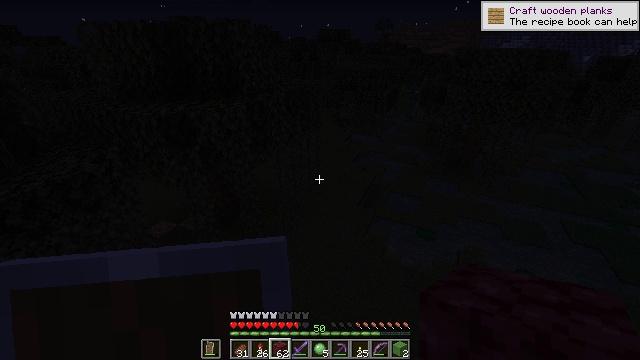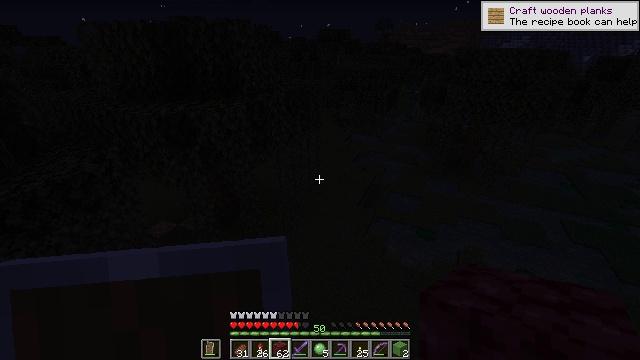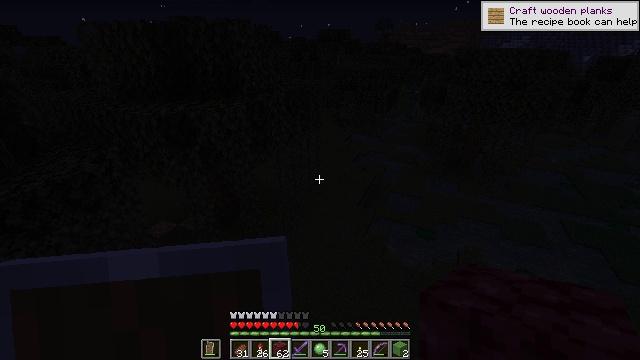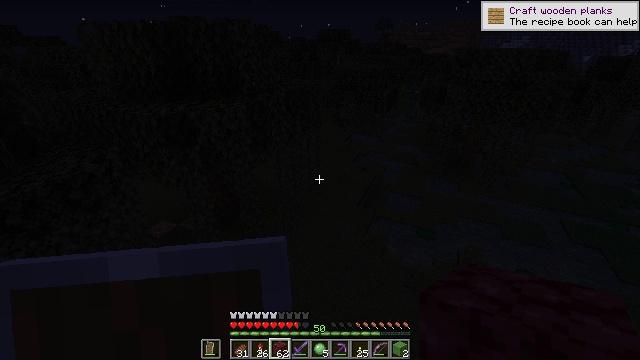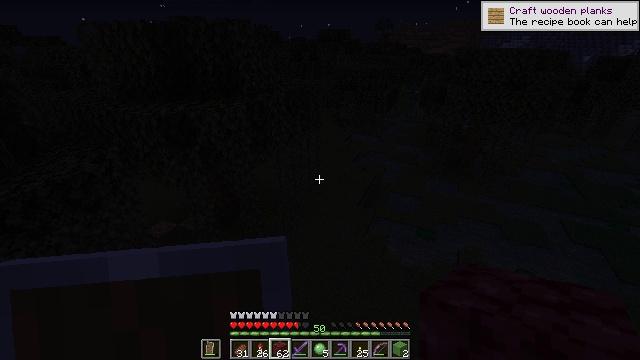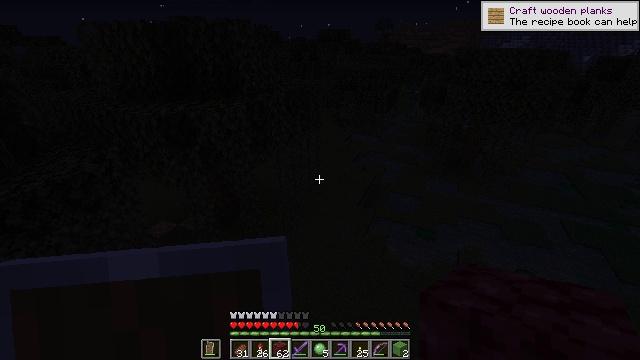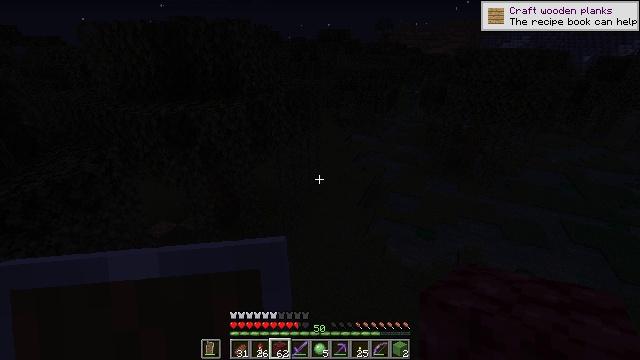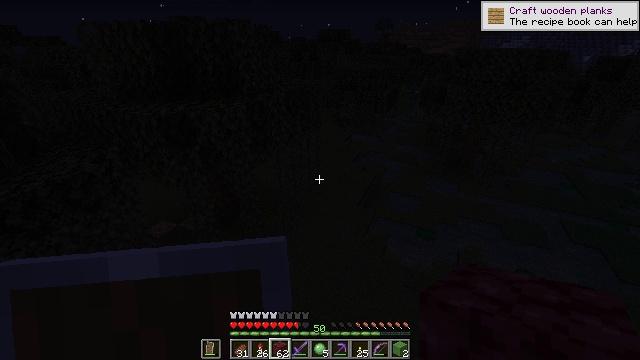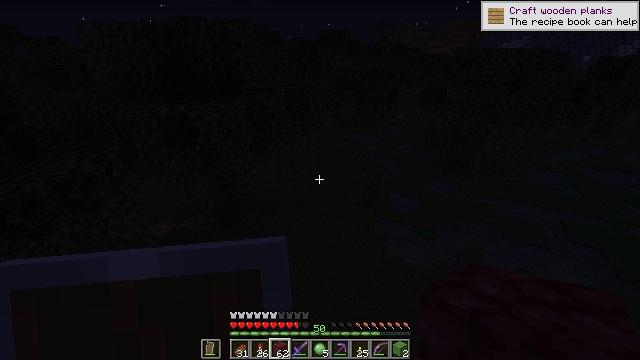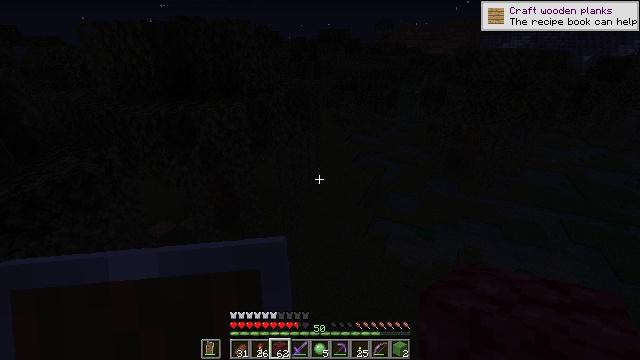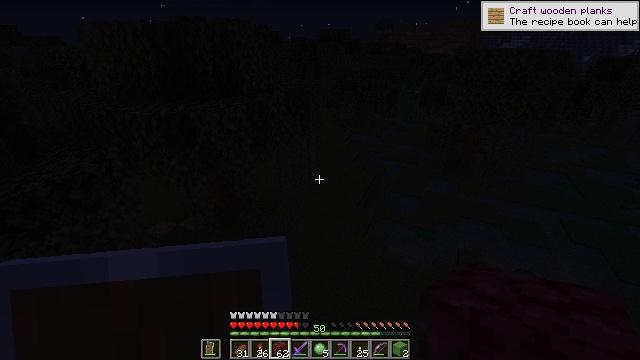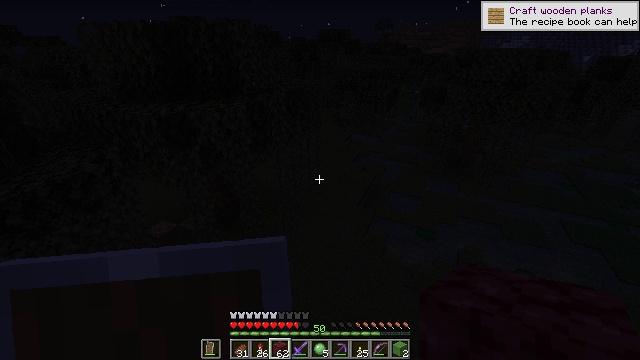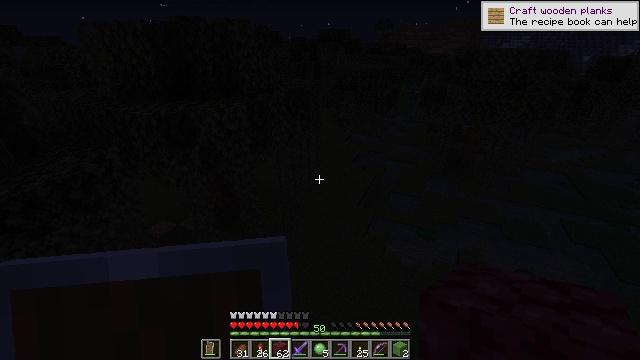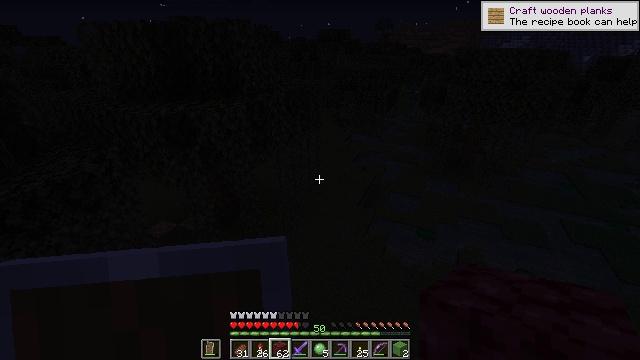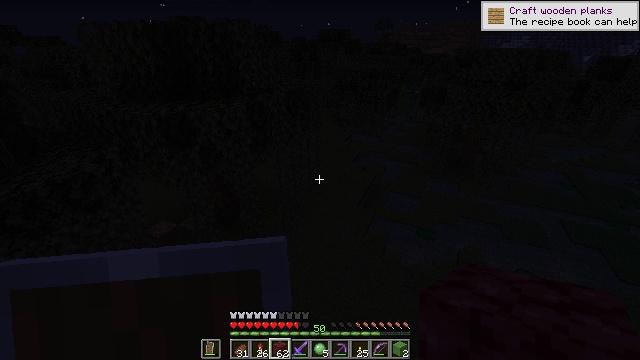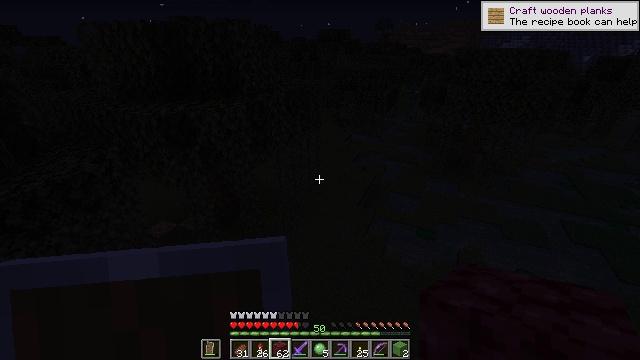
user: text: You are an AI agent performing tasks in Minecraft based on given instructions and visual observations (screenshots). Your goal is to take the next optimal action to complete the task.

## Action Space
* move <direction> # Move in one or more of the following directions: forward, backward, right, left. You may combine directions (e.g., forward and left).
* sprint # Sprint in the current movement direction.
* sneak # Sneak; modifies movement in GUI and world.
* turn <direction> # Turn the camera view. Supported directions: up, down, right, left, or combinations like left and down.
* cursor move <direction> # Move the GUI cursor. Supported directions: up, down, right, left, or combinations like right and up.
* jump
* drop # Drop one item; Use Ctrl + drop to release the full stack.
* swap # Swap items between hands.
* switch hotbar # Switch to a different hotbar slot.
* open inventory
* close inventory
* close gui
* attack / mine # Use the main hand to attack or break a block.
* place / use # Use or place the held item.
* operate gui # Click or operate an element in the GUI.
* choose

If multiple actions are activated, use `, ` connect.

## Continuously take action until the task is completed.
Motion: motion action
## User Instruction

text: Hunt a slime.
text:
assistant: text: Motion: no_op
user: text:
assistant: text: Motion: no_op
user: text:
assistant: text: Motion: no_op
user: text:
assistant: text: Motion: no_op
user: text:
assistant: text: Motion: no_op
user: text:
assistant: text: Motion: no_op
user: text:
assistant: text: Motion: no_op
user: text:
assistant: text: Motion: no_op
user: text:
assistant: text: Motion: no_op
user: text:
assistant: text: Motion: no_op
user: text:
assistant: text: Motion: no_op
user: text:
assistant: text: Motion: no_op
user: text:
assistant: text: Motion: no_op
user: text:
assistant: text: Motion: no_op
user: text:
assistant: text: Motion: no_op
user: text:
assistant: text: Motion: no_op
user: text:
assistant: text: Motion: no_op
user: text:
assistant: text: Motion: no_op
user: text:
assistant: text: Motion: no_op
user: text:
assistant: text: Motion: no_op
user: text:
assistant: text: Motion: no_op
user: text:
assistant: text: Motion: no_op
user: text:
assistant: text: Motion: no_op
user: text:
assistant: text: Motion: no_op
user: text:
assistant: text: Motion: no_op
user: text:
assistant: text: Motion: turn right and down
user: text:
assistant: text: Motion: turn right and down
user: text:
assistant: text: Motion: turn right and down
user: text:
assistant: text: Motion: turn right and down
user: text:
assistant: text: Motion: turn right and down